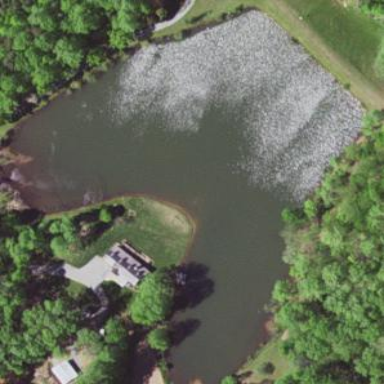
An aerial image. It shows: Serene pond surrounded by nature.